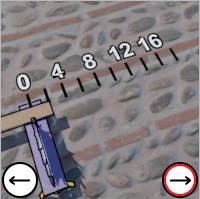
Task: length
Answer: 2
First scale value: 4.0